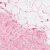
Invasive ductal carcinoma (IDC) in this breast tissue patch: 0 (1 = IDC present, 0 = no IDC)